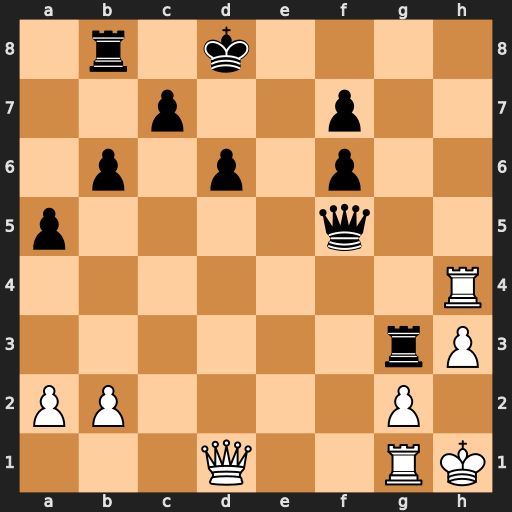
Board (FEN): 1r1k4/2p2p2/1p1p1p2/p4q2/7R/6rP/PP4P1/3Q2RK
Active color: w
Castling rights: -
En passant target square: -
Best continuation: Rf1 Qe6 Rh8+ Kd7 Rxb8 Rxh3+ Kg1